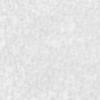
Label: no_change